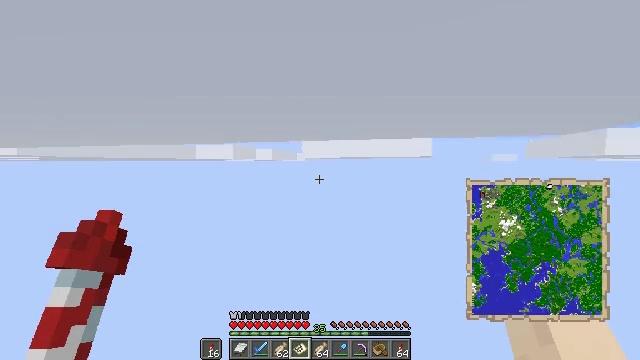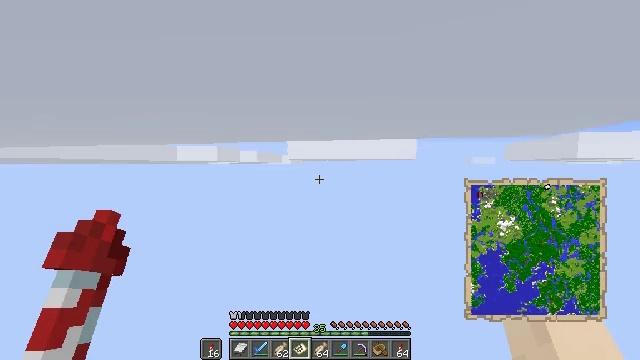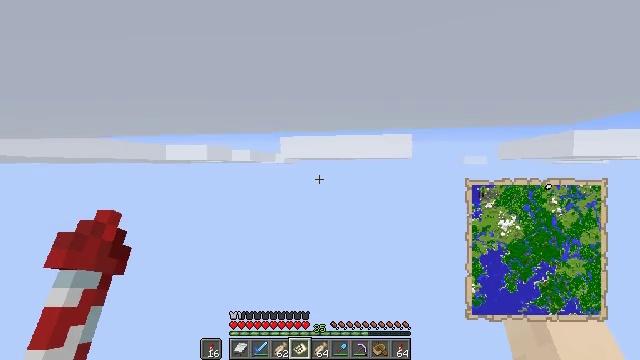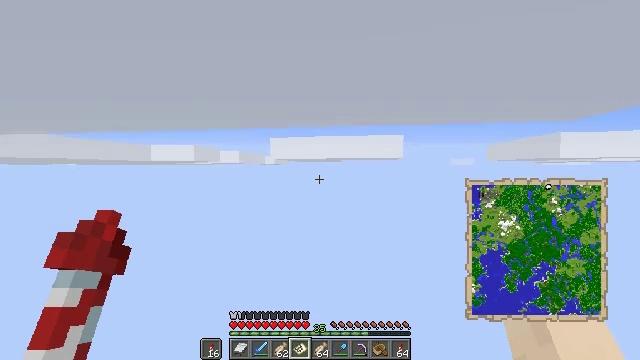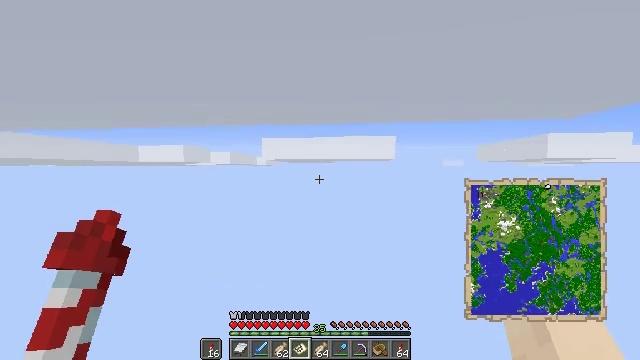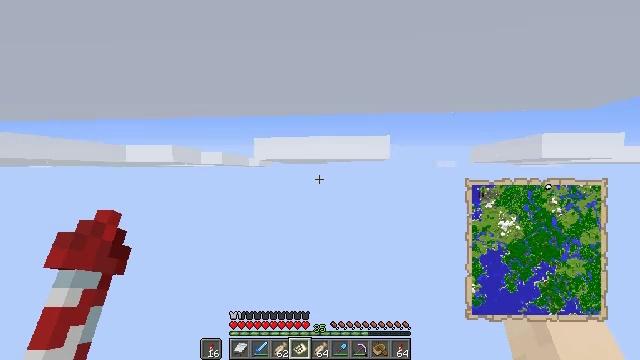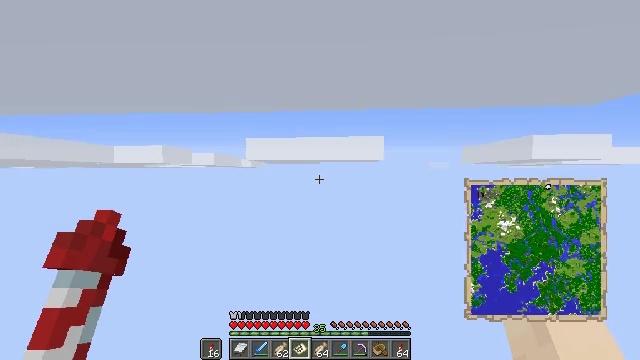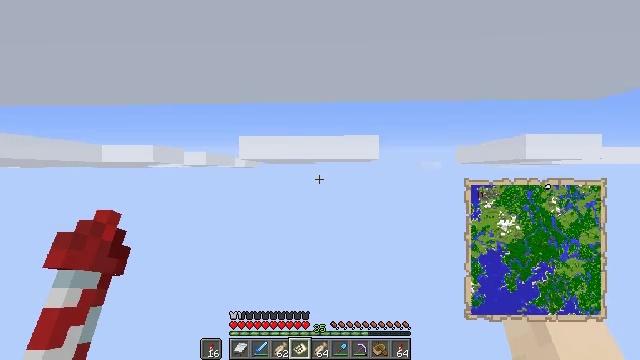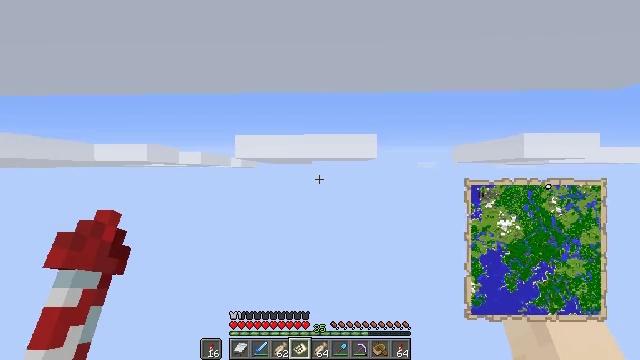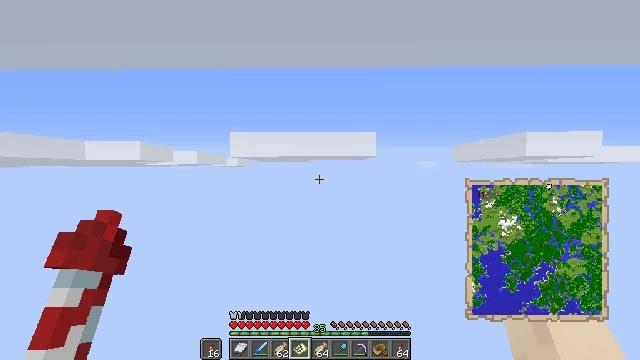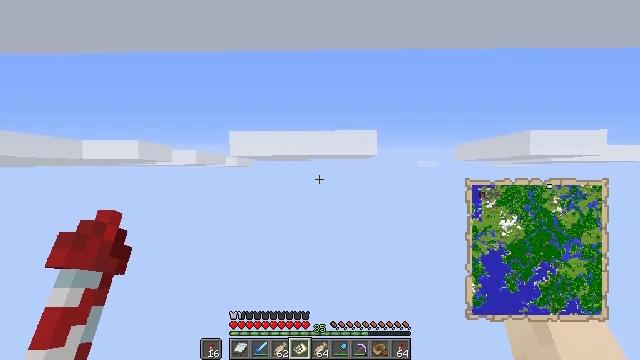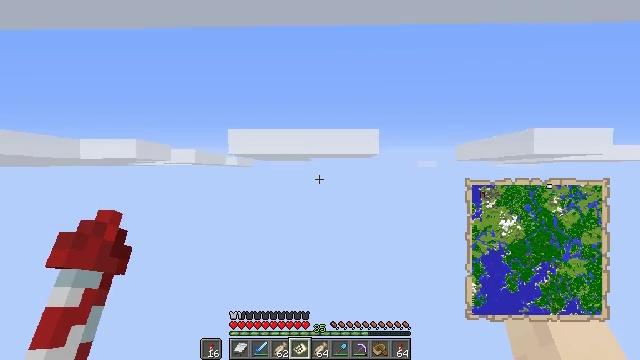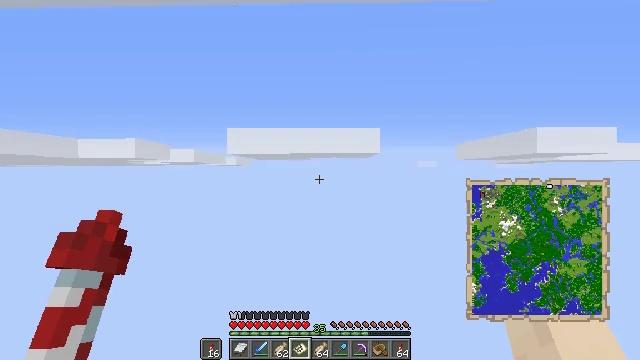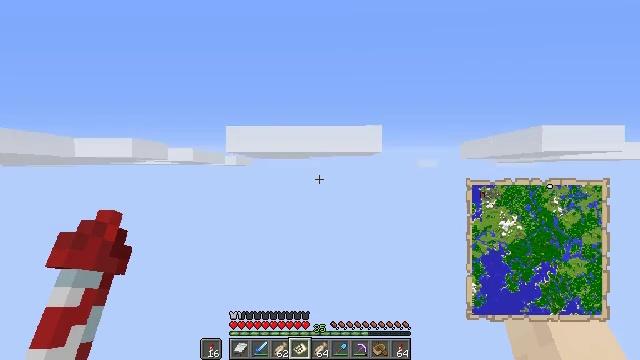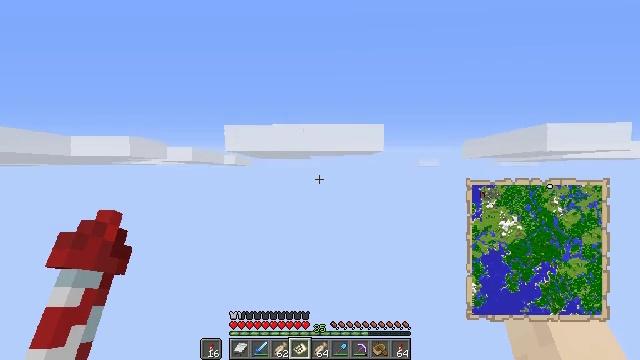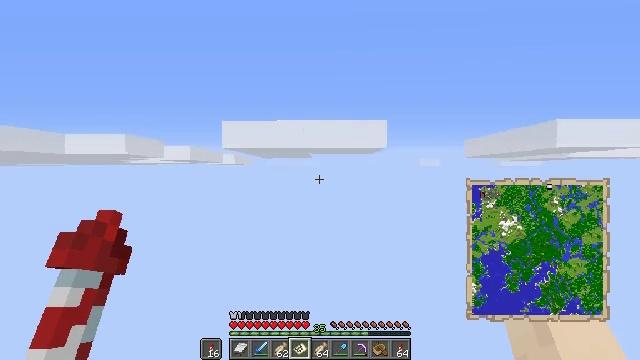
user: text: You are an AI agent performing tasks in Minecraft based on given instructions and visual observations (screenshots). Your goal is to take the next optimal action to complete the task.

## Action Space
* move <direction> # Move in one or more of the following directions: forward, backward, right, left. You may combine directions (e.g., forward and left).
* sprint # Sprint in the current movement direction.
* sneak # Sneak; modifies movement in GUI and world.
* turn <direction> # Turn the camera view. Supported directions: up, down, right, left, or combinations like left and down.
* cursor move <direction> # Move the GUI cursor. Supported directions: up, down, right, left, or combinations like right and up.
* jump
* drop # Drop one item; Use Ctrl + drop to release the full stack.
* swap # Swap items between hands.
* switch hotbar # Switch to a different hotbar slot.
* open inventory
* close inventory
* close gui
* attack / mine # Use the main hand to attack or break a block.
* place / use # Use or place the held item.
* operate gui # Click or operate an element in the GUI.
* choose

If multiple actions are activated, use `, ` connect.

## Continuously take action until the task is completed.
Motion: motion action
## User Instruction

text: Open the crafting table to craft a map.
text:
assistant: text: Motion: turn right
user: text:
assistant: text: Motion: turn right
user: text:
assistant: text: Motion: turn right
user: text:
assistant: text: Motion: turn right
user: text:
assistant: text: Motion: turn right
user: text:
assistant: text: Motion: turn right
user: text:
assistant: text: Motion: turn right
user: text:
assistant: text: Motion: no_op
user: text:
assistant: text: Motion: no_op
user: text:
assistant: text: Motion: no_op
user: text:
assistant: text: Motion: no_op
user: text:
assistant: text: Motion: no_op
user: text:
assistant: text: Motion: no_op
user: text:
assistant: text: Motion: no_op
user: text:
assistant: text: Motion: no_op
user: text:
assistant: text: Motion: no_op
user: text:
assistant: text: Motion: no_op
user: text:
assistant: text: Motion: no_op
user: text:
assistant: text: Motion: no_op
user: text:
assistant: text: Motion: no_op
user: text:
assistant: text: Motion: no_op
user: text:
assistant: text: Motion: no_op
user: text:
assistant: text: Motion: no_op
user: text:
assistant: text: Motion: no_op
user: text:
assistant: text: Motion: no_op
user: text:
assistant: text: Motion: no_op
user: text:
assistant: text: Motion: no_op
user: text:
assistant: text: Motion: no_op
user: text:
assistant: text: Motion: no_op
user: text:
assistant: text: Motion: no_op